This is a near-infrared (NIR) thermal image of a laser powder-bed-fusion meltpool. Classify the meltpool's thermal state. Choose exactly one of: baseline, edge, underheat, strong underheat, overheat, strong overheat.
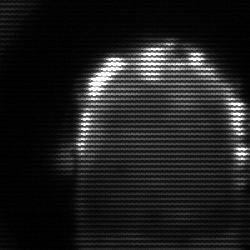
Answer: baseline